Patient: sex F, age 86
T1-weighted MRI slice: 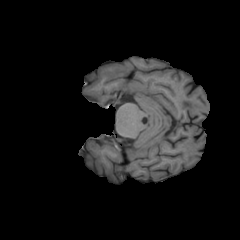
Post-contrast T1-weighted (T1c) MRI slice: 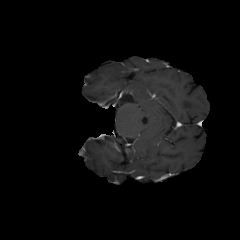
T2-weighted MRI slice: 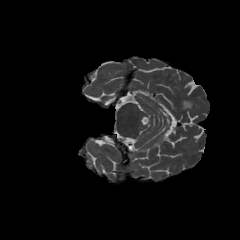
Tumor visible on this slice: no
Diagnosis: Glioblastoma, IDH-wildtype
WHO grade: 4